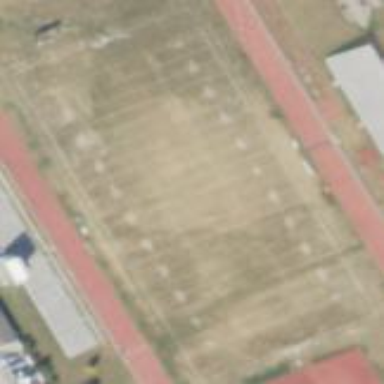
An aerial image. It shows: Pitch for American football.